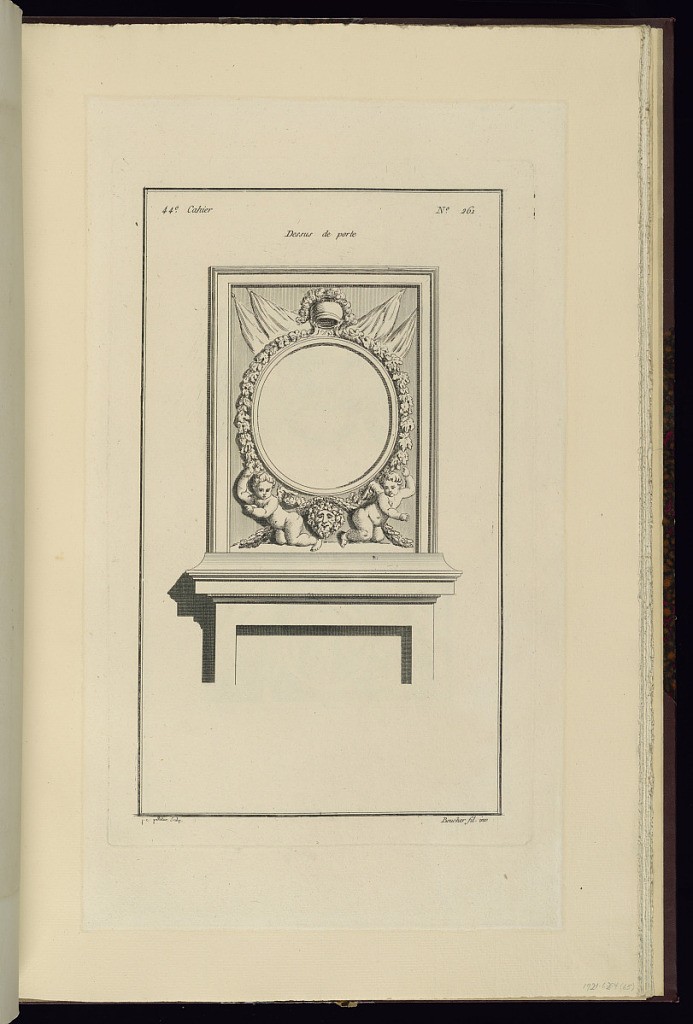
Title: Dessus de porte
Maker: Juste-François Boucher, French, 1736 – 1782
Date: ca. 1775
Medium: Engraving on off white laid paper
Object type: Print
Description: Design for an overdoor with a large central rondel framed by leaf garland. At the top of the overdoor is a military trophy; at the bottom are two putti and a mascaron. The plate is signed.